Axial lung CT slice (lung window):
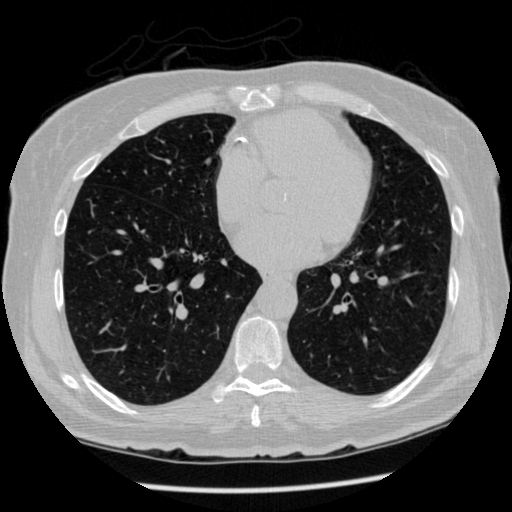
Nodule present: no